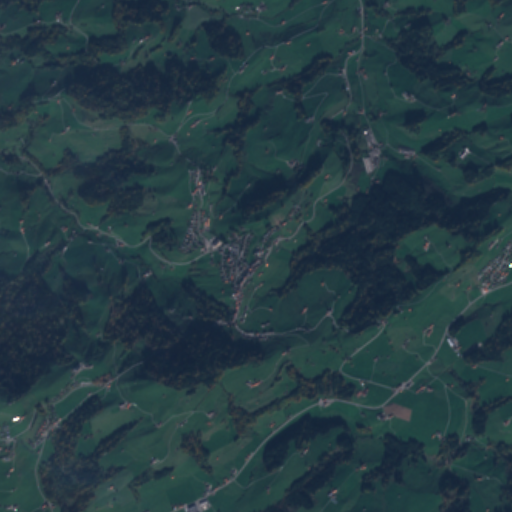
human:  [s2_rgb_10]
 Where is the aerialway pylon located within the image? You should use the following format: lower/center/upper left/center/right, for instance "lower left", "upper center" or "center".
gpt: The aerialway pylon is located in the lower left of the image.
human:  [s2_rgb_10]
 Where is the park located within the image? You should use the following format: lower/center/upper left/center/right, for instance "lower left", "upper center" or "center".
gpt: The park is located in the center of the image.
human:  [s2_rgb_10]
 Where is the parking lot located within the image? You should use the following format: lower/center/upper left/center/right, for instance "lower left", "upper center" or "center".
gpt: There is no parking lot in the image.